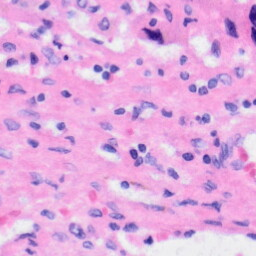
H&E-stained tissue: Liver